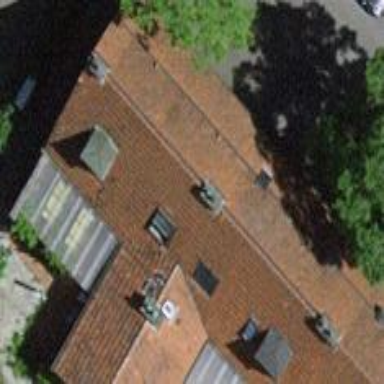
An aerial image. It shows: Terrace building.